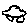
Label: car